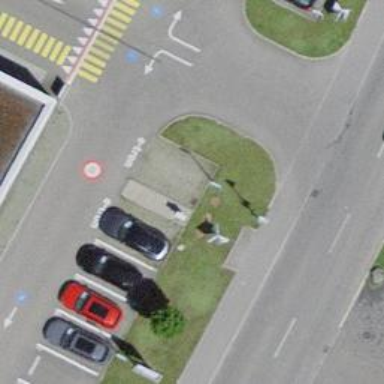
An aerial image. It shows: Charging station.